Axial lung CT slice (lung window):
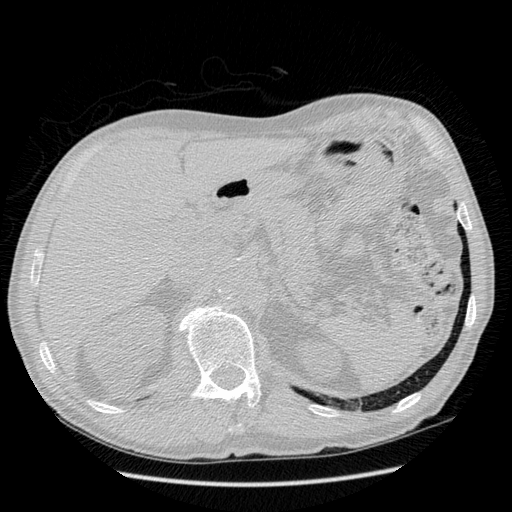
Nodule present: no